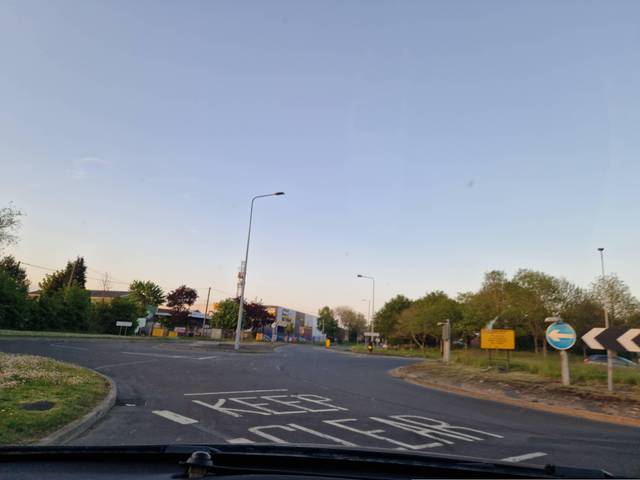
Region: United Kingdom
Coordinates: 51.87, 0.8567